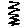
Label: zigzag